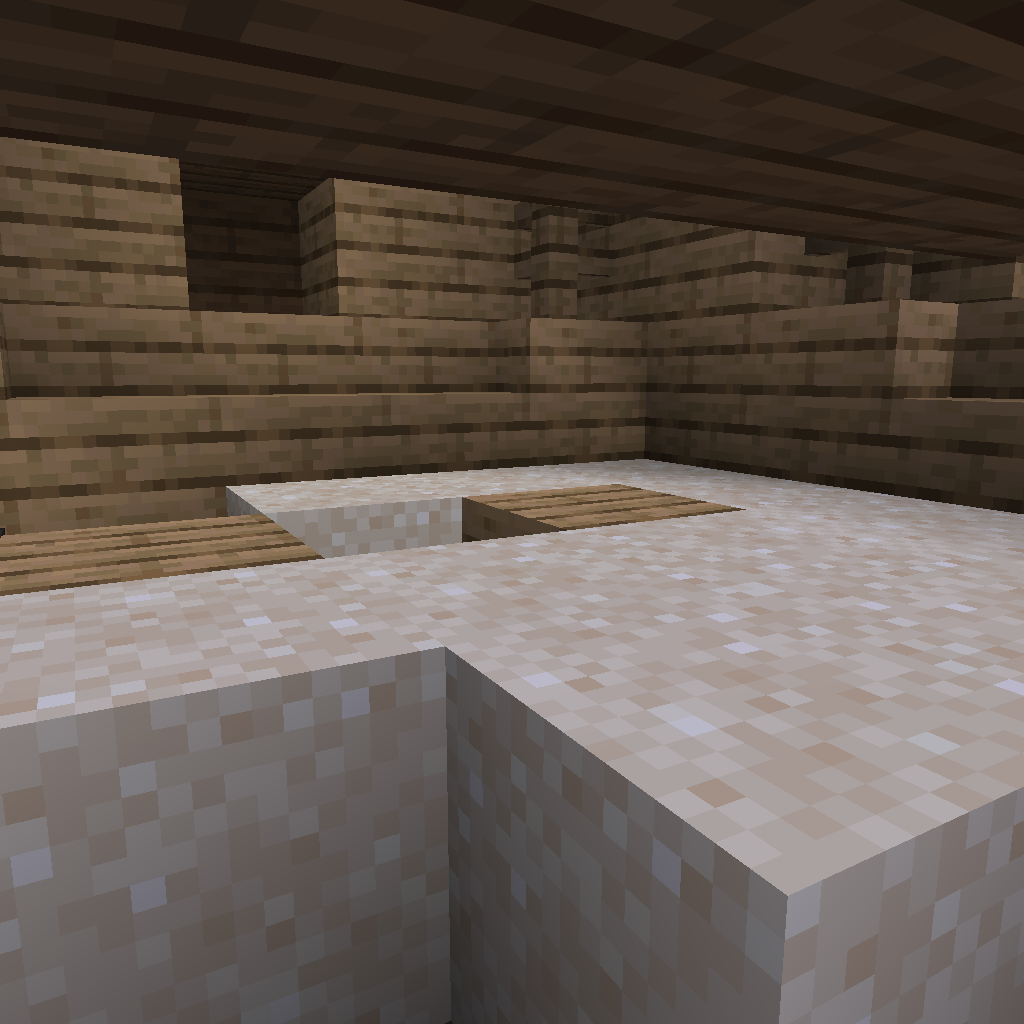
inside beached shipwreck